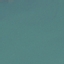
Land use / land cover: SeaLake